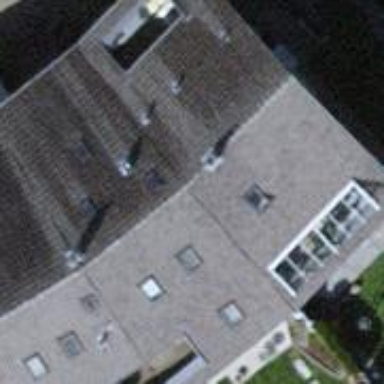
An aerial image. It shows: Terrace building.